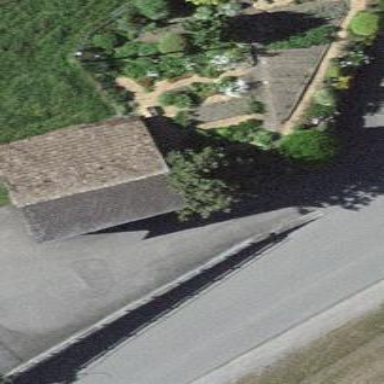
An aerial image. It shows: Barn.